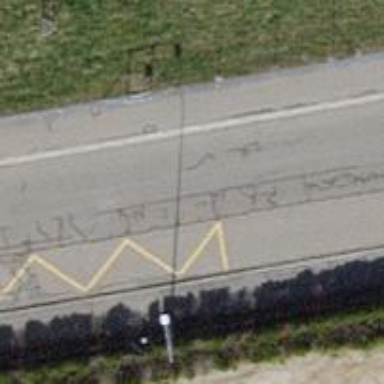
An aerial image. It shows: Bus stop with designated stop position for public transport.